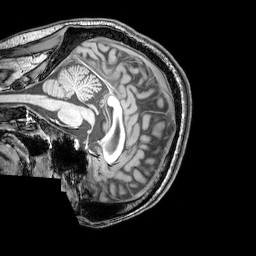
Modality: T1w
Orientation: sagittal
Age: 25
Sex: male
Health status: healthy
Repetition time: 0.081 s
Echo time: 0.037 s